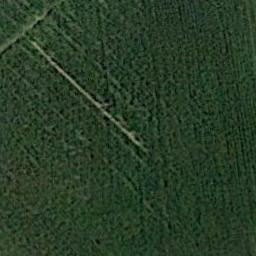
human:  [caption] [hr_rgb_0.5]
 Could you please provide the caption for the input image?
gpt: The grass is flanked by lush woods .

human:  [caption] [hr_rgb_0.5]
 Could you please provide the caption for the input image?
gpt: This meadow has dense grasses and part of the meadow is relatively sparse .

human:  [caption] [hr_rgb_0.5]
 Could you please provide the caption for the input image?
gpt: There are some thin lines in the meadow .

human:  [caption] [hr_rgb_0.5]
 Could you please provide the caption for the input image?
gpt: A large lush green meadow covered with green grass .

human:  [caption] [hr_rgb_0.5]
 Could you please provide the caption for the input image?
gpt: A dense meadow with many green grass .